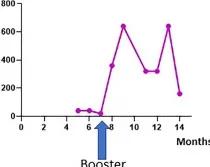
Antibody generation after COVID-19 vaccination. Neutralizing Ab titers.
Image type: pathology (masson_trichrome)